Aerial crown-view tile of a tropical tree (Barro Colorado Island, Panama), acquired 20250818:
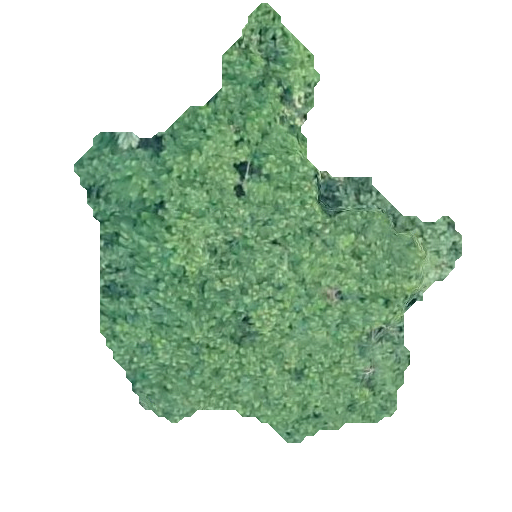
Species: Zanthoxylum ekmanii
GBIF accepted scientific name: Zanthoxylum ekmanii
Crown area: 135.992 m²